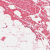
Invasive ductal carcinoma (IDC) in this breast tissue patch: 0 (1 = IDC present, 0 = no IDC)